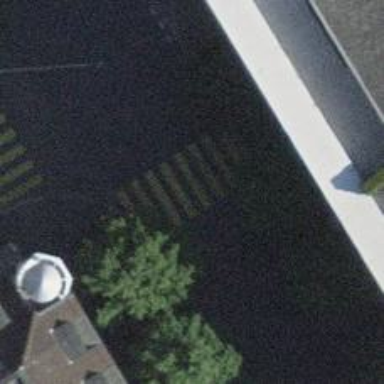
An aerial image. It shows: Uncontrolled zebra crossing with notable zebra markings.